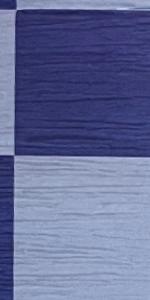
Label: Empty